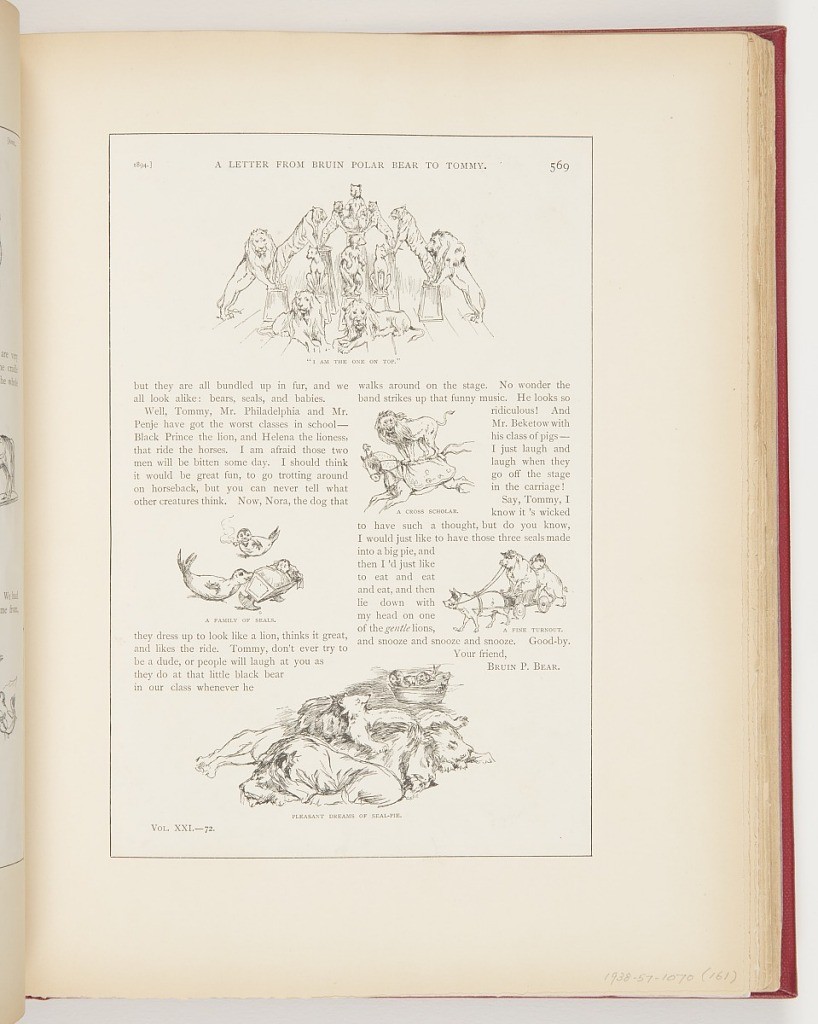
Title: A Letter from Bruin Polar Bear to Tommy
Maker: Frederick Stuart Church, American, 1842–1924
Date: ca. 1894
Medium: Printed in black ink on paper
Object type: Ephemera
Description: A short story on a polar bear's day in class